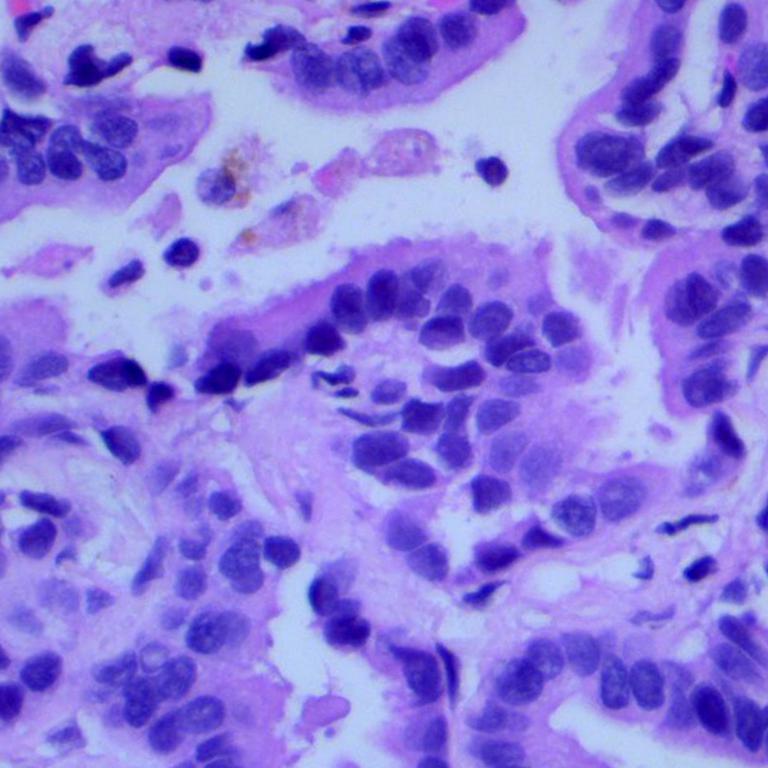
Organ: lung
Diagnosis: adenocarcinomas